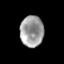
Tissue: skin
Cell type: Epithelial cells
Senescence score: 0.7397
Nuclear area (px): 714
Mean DAPI intensity: 156.835